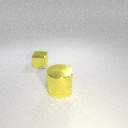
small yellow metal cube to the left of large yellow metal cylinder